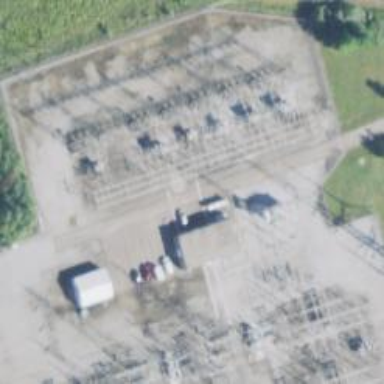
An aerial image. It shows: Switch for power supply.